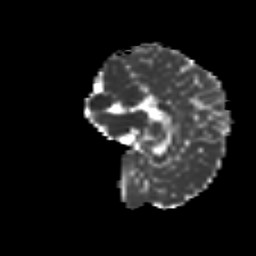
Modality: MD
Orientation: sagittal
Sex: female
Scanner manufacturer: siemens
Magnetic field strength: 3 T
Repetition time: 5 s
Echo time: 0.071 s